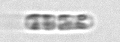
Label: Dactyliosolen_fragilissimus